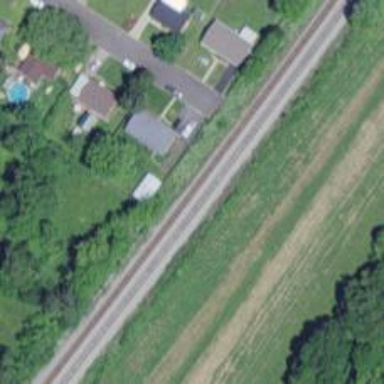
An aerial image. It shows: Railway track.